Question: I have 2 samples. For each i calculate a number of objects, according to the time. I plot in the y axis the number of objects and in the x axis the time in hour.
In excel I have an option to plot error bars, using standard deviation or standard error.
I'd like to know what's the difference between them and if standard error are enough to show that the data of my two samples are significant?
Even after reading some definition on the internet, it's still very confusing to me, being a newbie on statistics.
This is my graph and by plotting the standard errors, this is what it gives. Probably not enough to judge the significance of my data?

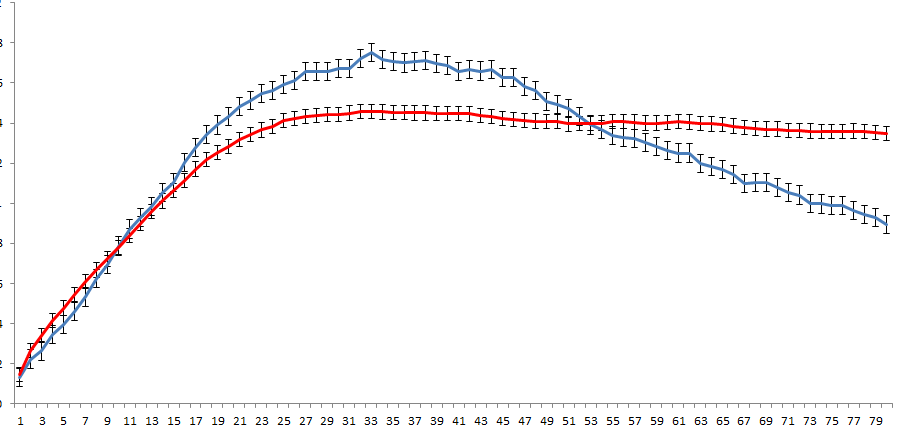
Answer: I think you mean you have two sample populations, right? if you have two samples that means you have only 2 'records'.
Standard error refers to a "standard devation" that occurs with in a sample population. A standard deviation refers to a complete population.
Significance is usually derived with a formula that helps us understand if an 'effect' is from chance alone.
Also, if you really do meant that you only have two samples, it is not enough for statistical research. Most large studies use thousands of samples. However, for "statistical" purposes they taught me in a math class that 36 is generally acceptable, as long as theres no bias and it's for school-work. So.. I hope this helps.
edit: oh, a standard deviation indicated the "spread" of the data..
<URL>